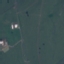
Label: Pasture